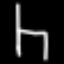
Label: chair